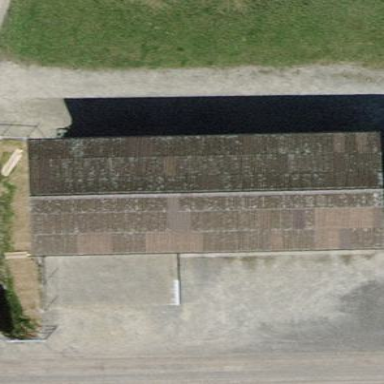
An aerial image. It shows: Shed building.